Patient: sex M, age 51
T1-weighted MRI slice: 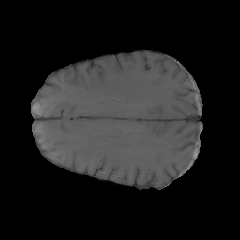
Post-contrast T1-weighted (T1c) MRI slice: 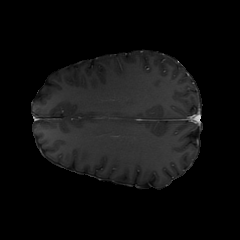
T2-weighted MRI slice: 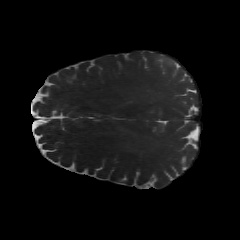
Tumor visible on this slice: no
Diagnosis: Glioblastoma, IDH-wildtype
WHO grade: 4